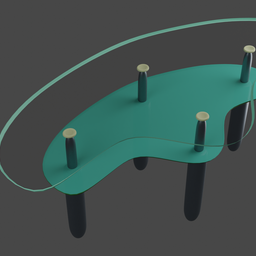
Label: furniture